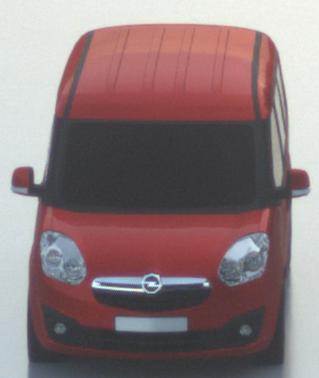
Make: Opel
Model: Combo Combi L1H1 1.4
Detailed model: Combo (D) Combi
Model produced from: 2012/01
Model produced until: 2013/11
Doors: 5
Color: red
Road condition: wet road
Daytime: sunrise or sunset
Contrast: low contrast